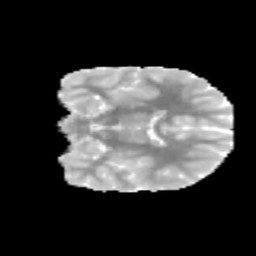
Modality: MD
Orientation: coronal
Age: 10
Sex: male
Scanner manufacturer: siemens
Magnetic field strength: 3 T
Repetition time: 3.8 s
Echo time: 0.07 s